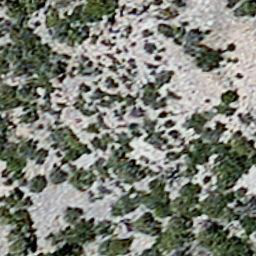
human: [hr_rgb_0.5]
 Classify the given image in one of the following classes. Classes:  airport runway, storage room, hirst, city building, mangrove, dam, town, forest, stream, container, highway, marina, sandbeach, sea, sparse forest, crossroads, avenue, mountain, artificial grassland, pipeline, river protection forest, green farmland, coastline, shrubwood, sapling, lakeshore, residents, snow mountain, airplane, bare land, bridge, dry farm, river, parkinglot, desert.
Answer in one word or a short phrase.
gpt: sparse forest